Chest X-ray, AP view. Patient: 59 years old, sex M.
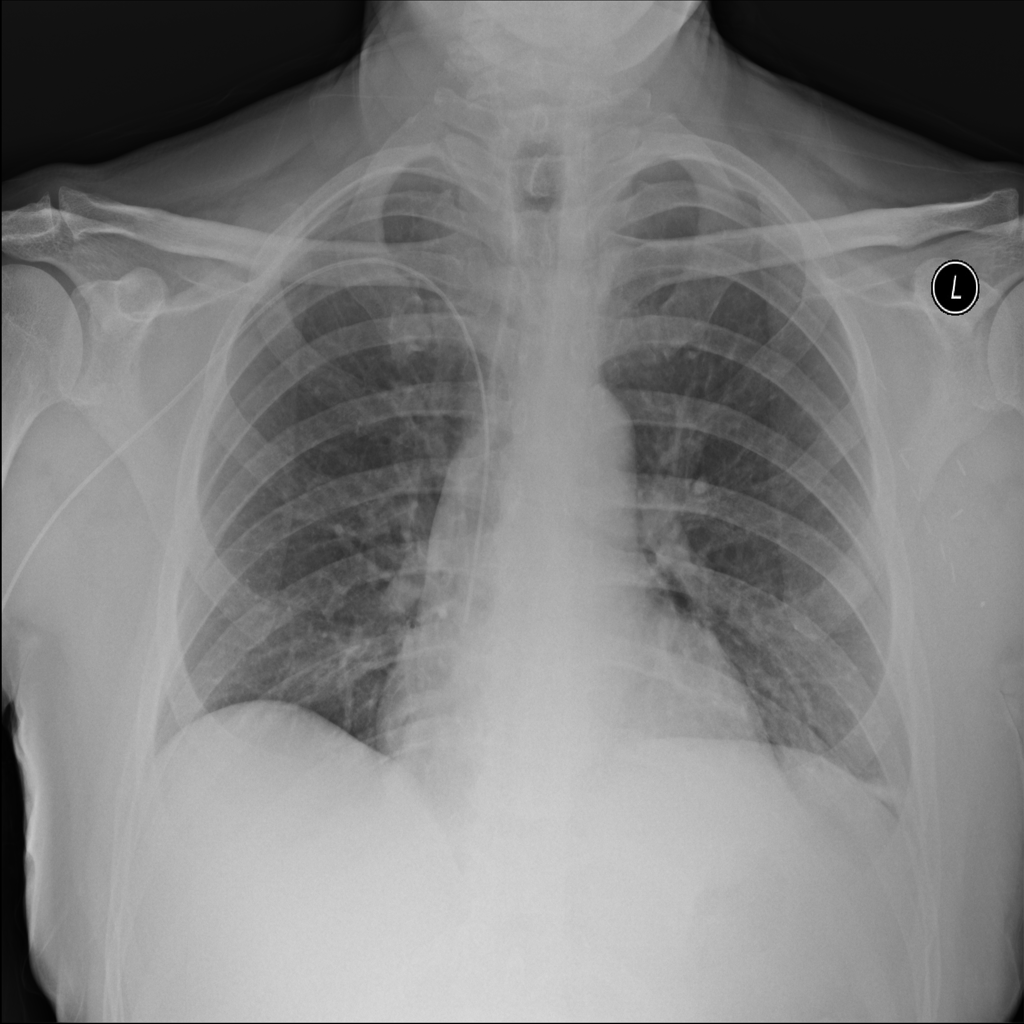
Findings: Atelectasis